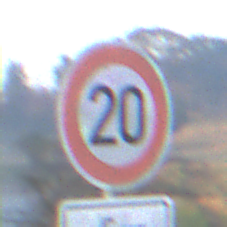
Verkehrszeichen: Geschwindigkeit20
Zusatzzeichen unten: HinweisDurchSinnbild19
Umgebung: Outdoor, Nature
Tageszeit: Dawn
Wetter: Clear
Licht: Natural
Jahreszeit: NotSpecified
Kontrast: LowContrast